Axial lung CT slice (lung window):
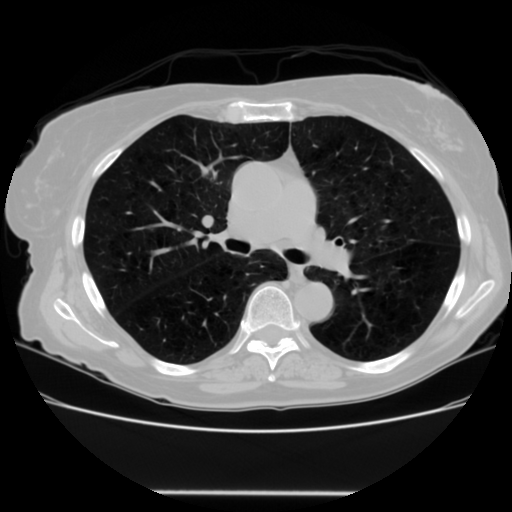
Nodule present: no